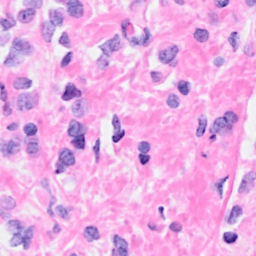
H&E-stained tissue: Breast